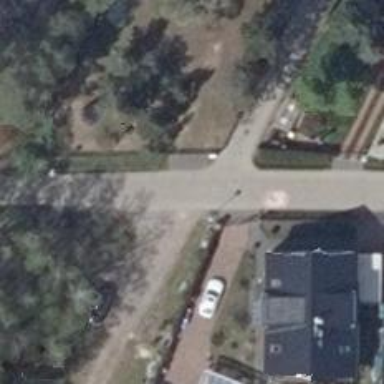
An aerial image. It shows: Residential road with no sidewalk.